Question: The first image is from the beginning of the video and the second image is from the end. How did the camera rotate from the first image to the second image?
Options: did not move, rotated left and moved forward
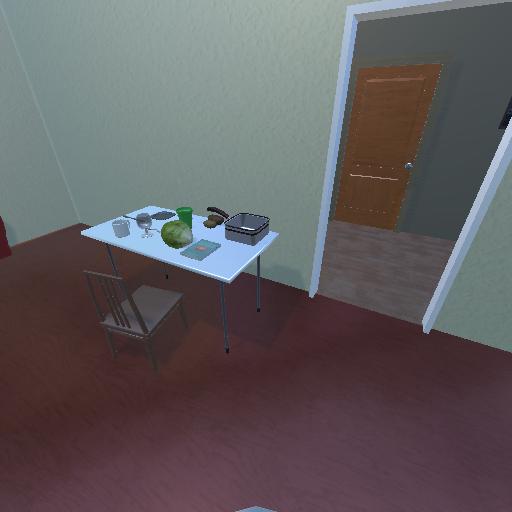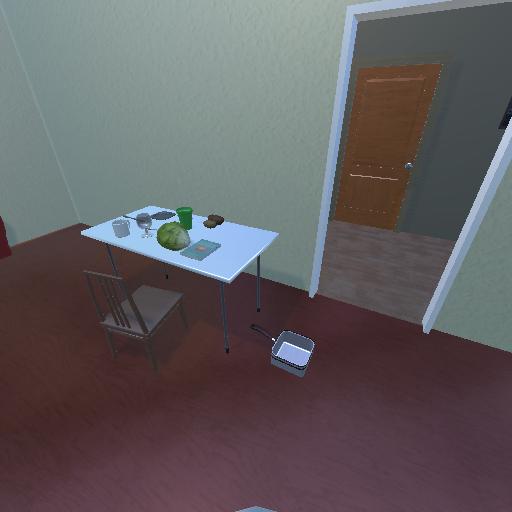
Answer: did not move